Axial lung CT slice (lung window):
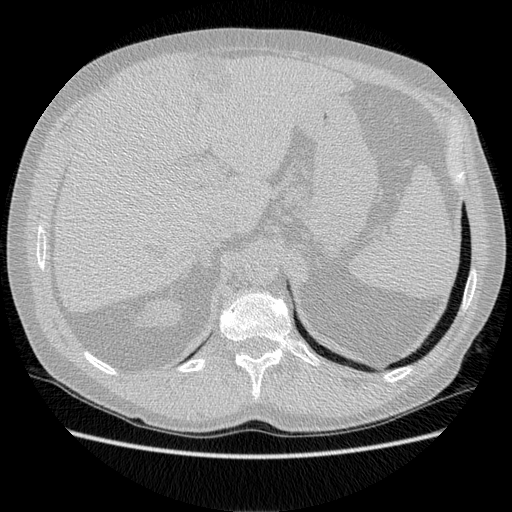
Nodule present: no